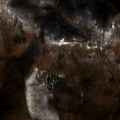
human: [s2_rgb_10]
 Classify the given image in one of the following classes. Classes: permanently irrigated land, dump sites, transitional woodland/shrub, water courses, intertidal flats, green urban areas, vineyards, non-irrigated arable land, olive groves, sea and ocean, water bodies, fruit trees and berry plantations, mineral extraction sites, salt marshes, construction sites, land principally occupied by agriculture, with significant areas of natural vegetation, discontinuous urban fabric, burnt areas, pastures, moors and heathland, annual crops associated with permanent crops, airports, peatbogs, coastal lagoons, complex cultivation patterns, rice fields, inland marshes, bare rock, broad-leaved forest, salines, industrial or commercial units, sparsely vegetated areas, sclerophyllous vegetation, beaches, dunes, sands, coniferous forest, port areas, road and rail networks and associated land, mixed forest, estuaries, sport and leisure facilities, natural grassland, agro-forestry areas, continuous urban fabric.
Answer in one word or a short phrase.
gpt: broad-leaved forest